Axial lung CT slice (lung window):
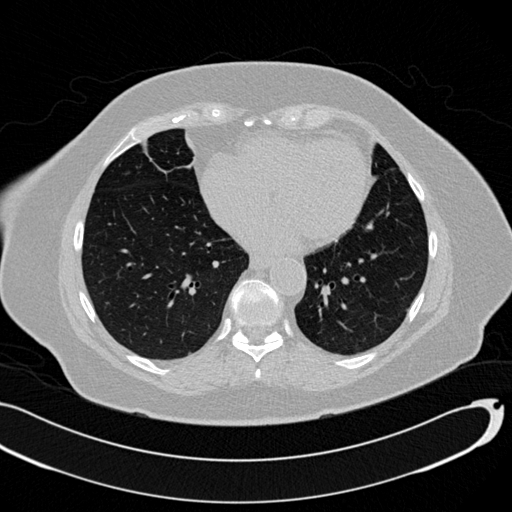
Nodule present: no